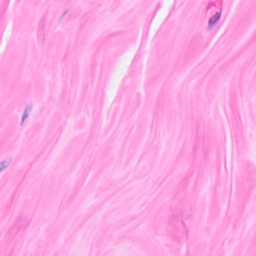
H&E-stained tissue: Breast